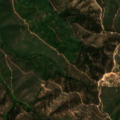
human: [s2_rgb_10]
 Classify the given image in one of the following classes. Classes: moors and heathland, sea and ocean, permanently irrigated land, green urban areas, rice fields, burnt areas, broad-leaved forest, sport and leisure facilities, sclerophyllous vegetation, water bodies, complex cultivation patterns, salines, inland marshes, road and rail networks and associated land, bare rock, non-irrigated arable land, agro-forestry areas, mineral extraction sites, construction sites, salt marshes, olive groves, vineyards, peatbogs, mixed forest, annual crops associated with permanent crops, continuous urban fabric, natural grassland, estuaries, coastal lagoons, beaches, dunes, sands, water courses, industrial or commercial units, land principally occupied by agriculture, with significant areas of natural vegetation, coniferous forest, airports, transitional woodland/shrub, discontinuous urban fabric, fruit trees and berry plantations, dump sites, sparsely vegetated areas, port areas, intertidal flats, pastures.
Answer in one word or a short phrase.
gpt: broad-leaved forest, sclerophyllous vegetation, transitional woodland/shrub